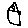
Label: house